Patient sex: M
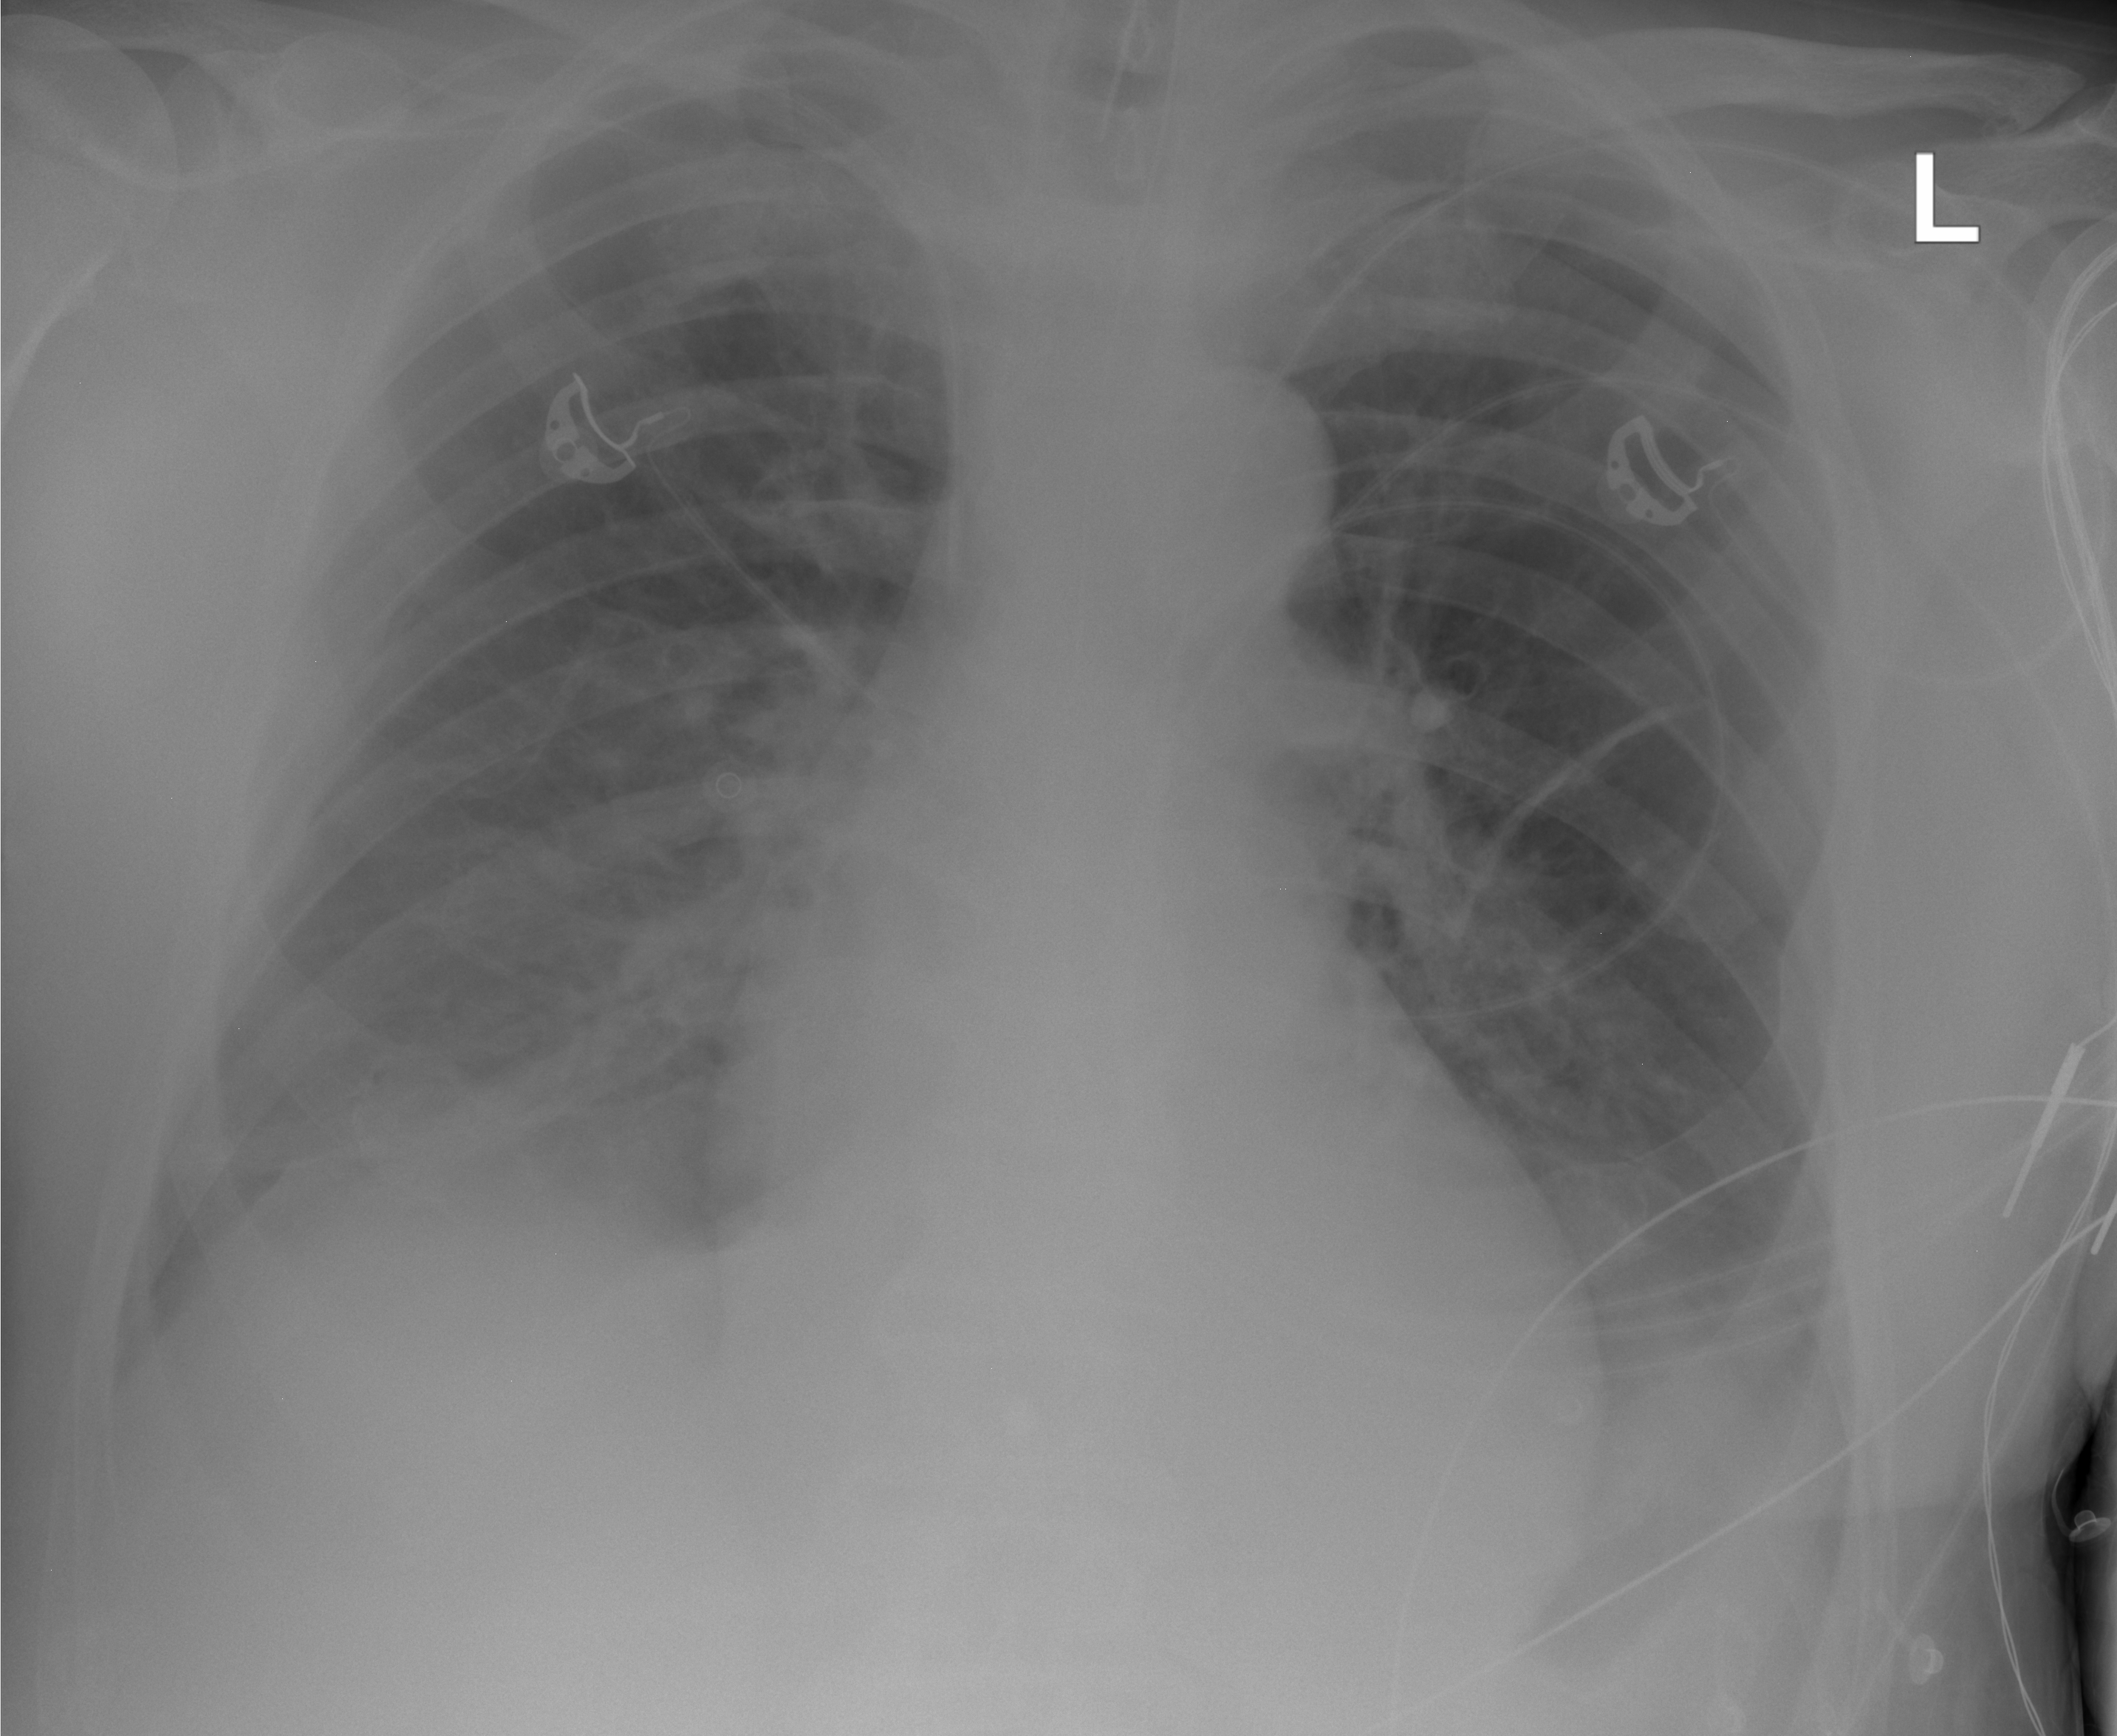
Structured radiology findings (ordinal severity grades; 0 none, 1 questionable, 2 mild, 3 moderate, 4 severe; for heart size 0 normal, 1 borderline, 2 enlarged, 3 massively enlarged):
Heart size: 0
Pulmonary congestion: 2
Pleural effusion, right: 1
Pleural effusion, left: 1
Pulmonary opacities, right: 0
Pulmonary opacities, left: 0
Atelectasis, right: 1
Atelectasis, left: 1